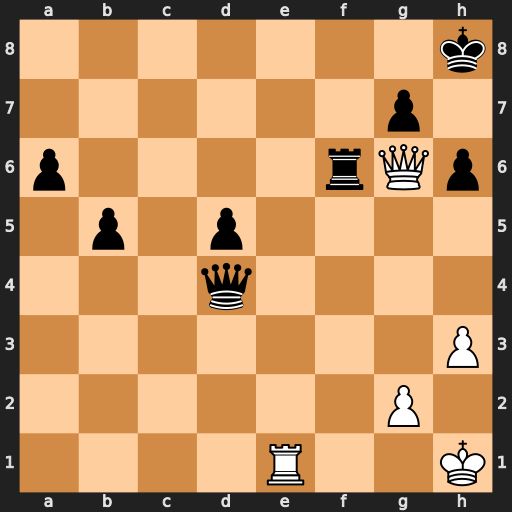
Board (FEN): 7k/6p1/p4rQp/1p1p4/3q4/7P/6P1/4R2K
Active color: w
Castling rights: -
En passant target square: -
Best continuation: Re8+ Rf8 Rxf8#